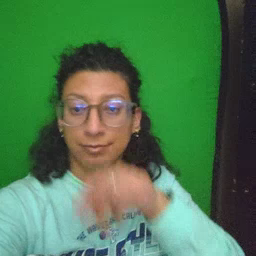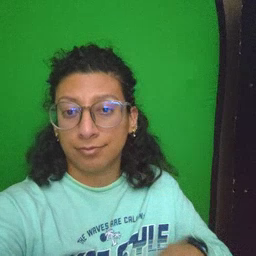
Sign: morning